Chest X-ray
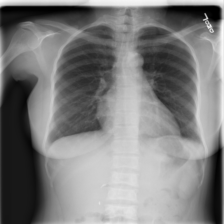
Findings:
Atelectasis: negative
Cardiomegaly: negative
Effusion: negative
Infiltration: positive
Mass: negative
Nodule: negative
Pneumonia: negative
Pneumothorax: negative
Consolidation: negative
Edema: negative
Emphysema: negative
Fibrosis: negative
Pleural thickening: negative
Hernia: negative